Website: lowes
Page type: cart
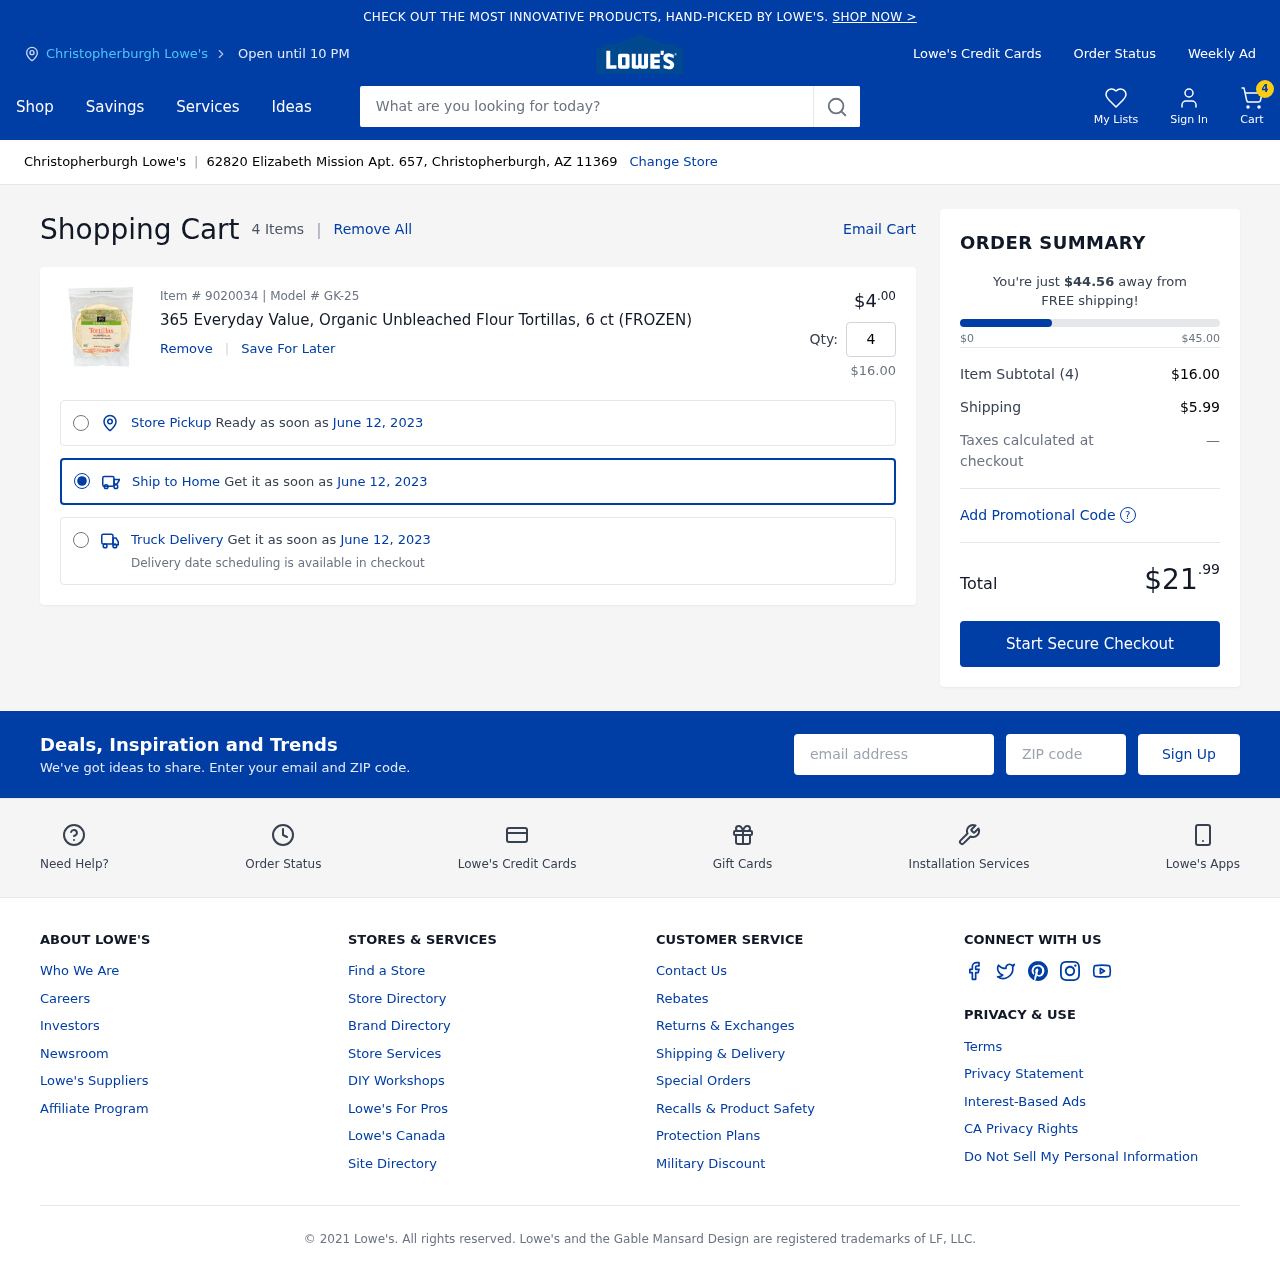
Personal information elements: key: PII_CITY
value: Christopherburgh Lowe's
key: PII_EMAIL
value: amandadavis@yahoo.com
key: PII_POSTCODE
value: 11369
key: PII_STREET
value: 62820 Elizabeth Mission Apt. 657
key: PII_CITY_STATE_ZIP
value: Christopherburgh, AZ 11369
Product elements: key: PRODUCT1_NAME
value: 365 Everyday Value, Organic Unbleached Flour Tortillas, 6 ct (FROZEN)
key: PRODUCT1_PRICE
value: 4
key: PRODUCT1_QUANTITY
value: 4
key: PRODUCT1_SUBTOTAL
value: $16.00
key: PRODUCT_ITEM_NUMBER
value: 9020034
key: PRODUCT_MODEL_NUMBER
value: GK-25
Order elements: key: ORDER_NUM_ITEMS
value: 4
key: ORDER_NUM_ITEMS
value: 4 Items
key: ORDER_DELIVERY_DATE
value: June 12, 2023
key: ORDER_SUBTOTAL
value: $16.00
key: ORDER_SHIPPING_COST
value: $5.99
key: ORDER_TOTAL
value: $21.99
Search elements: key: HEADER_SEARCH
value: What are you looking for today?